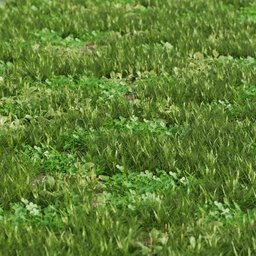
Label: nature